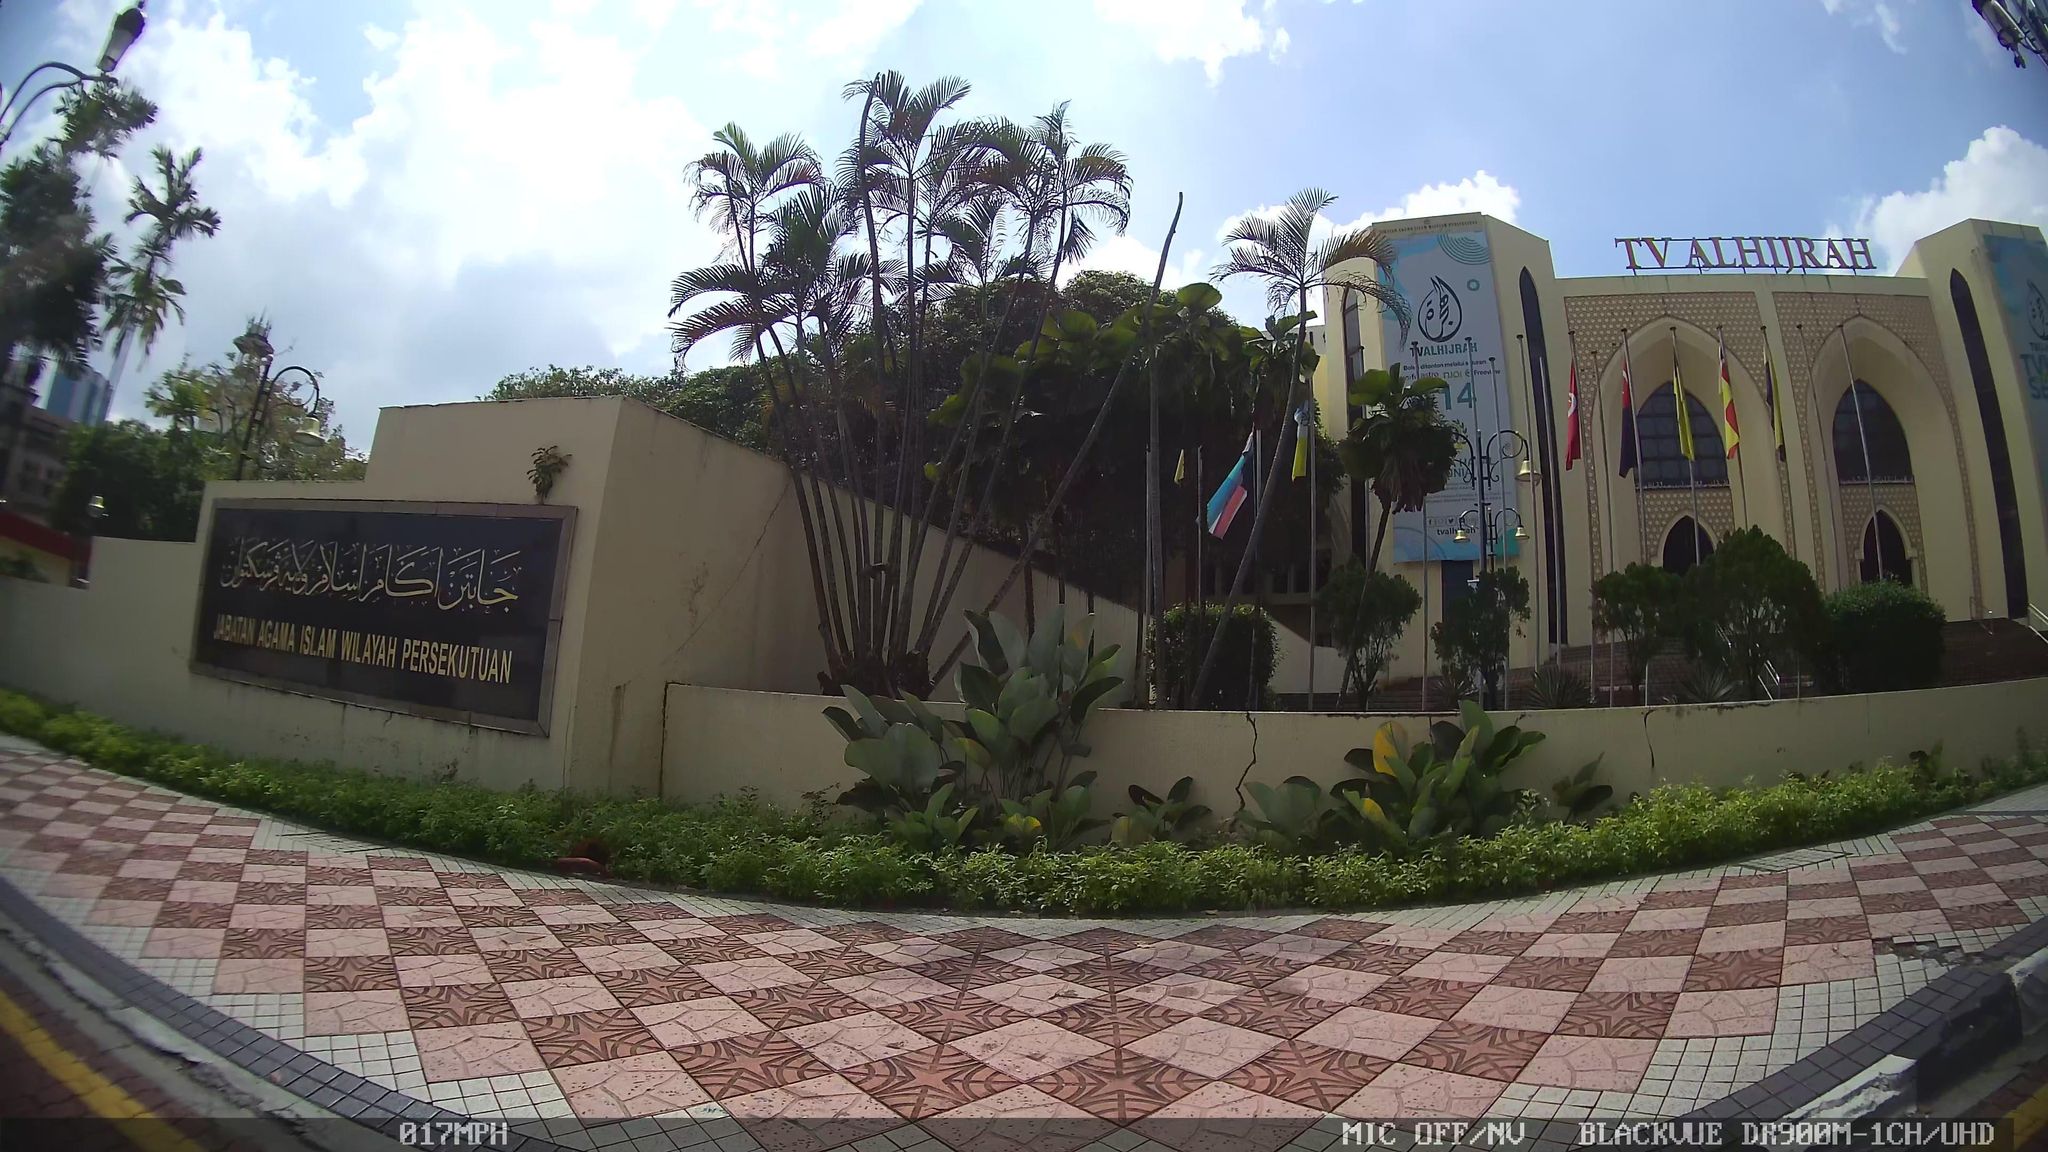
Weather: clear
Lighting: day
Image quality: good
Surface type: walking surface
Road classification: unclassified
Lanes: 2
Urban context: urban centre
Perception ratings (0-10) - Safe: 4.62, Lively: 9.01, Beautiful: 2.33, Boring: 1.45, Depressing: 7.65, Wealthy: 3.01